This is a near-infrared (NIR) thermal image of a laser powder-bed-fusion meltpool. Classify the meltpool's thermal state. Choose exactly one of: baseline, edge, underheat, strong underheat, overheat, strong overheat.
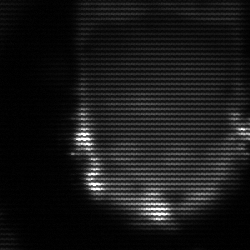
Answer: baseline